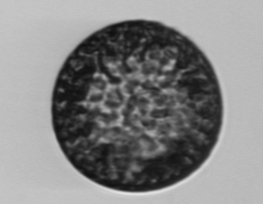
Label: Coscinodiscus